Interaction volume radius: 5 \u00c5
Interaction volume height: 10 \u00c5
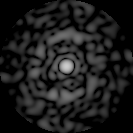
Disorder parameter: 0.8536